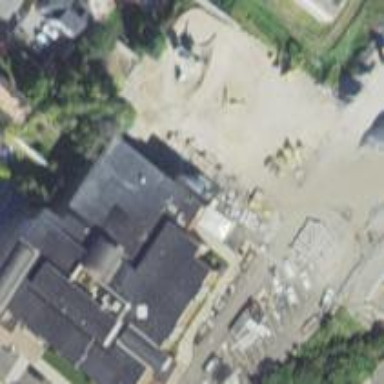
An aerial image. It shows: School.